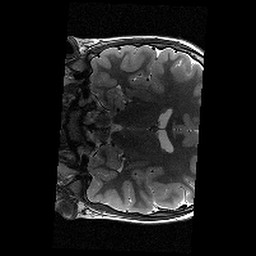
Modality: T2w
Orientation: coronal
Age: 13
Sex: male
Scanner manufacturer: siemens
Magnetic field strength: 3 T
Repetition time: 9.23 s
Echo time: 0.067 s